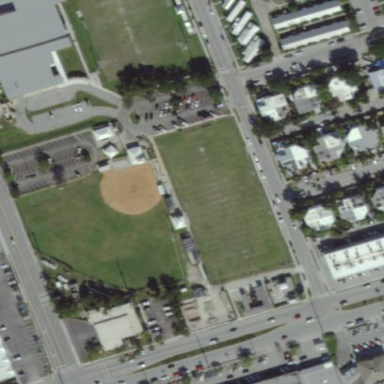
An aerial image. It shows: Baseball pitch for leisure land.